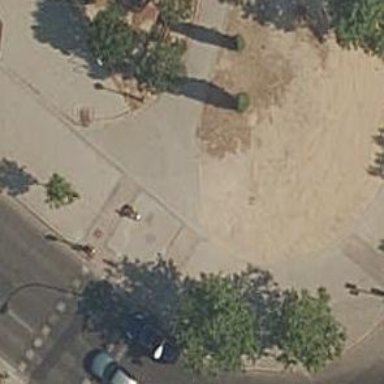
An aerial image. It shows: Sidewalk.